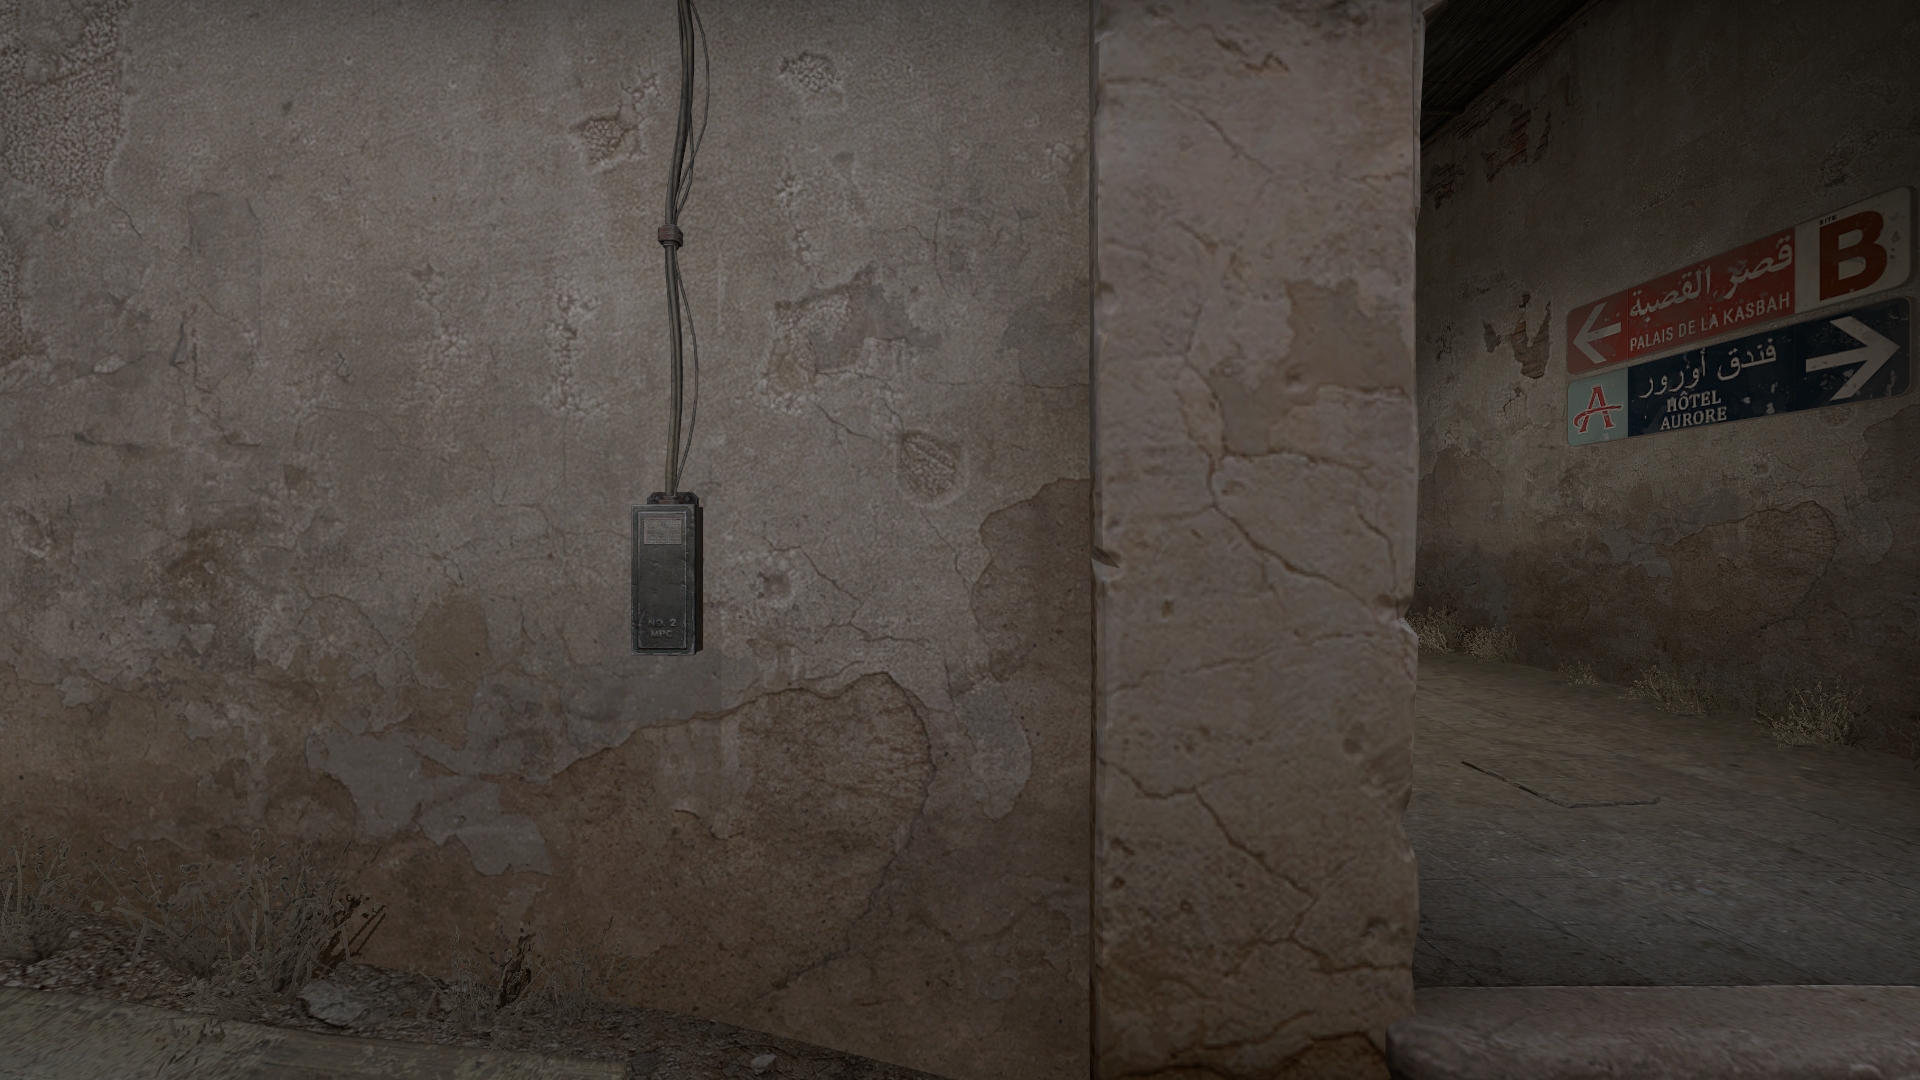
Map: de_dust2